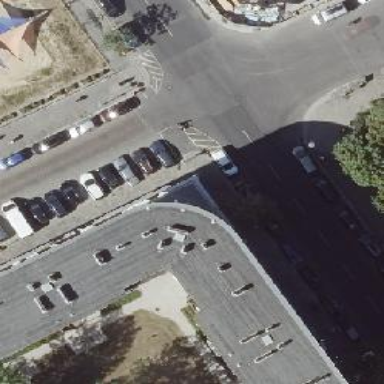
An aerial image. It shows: Unmarked road crossing.